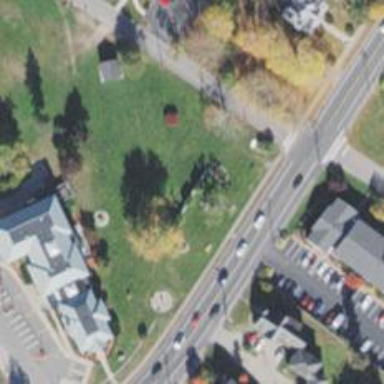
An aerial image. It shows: Memorial site with historic significance.